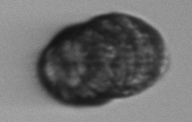
Label: Margalefidinium